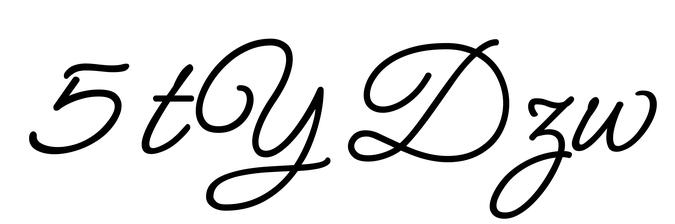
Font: MeowScript-Regular